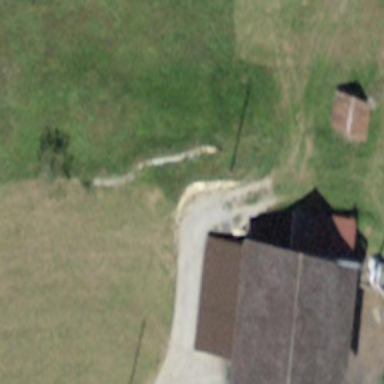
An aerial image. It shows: Farm building.